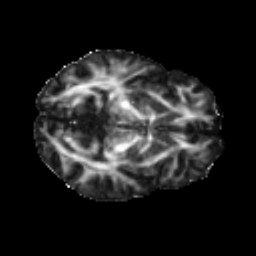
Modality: FA
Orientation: axial
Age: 36
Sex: male
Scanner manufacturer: ge
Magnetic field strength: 3 T
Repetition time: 7.8 s
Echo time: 0.0606 s